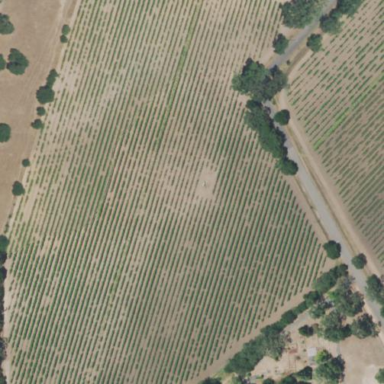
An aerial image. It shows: Vineyard with grape crops.